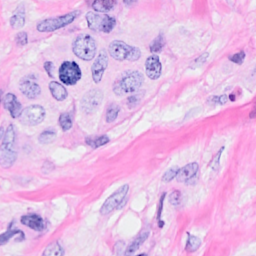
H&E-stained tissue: Breast